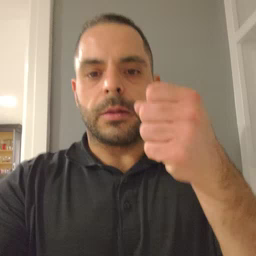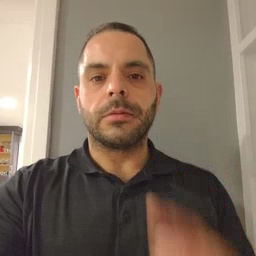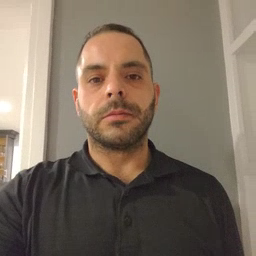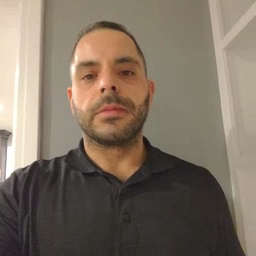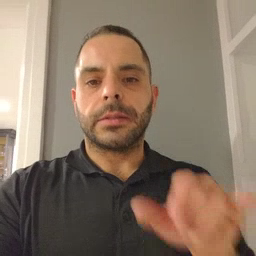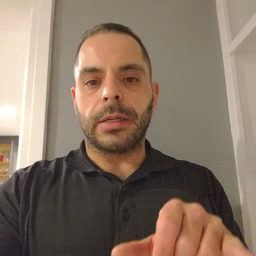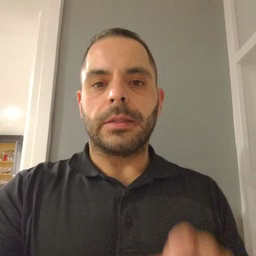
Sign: stay